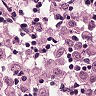
Metastatic tissue present: yes